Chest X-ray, AP view. Patient: 46 years old, sex M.
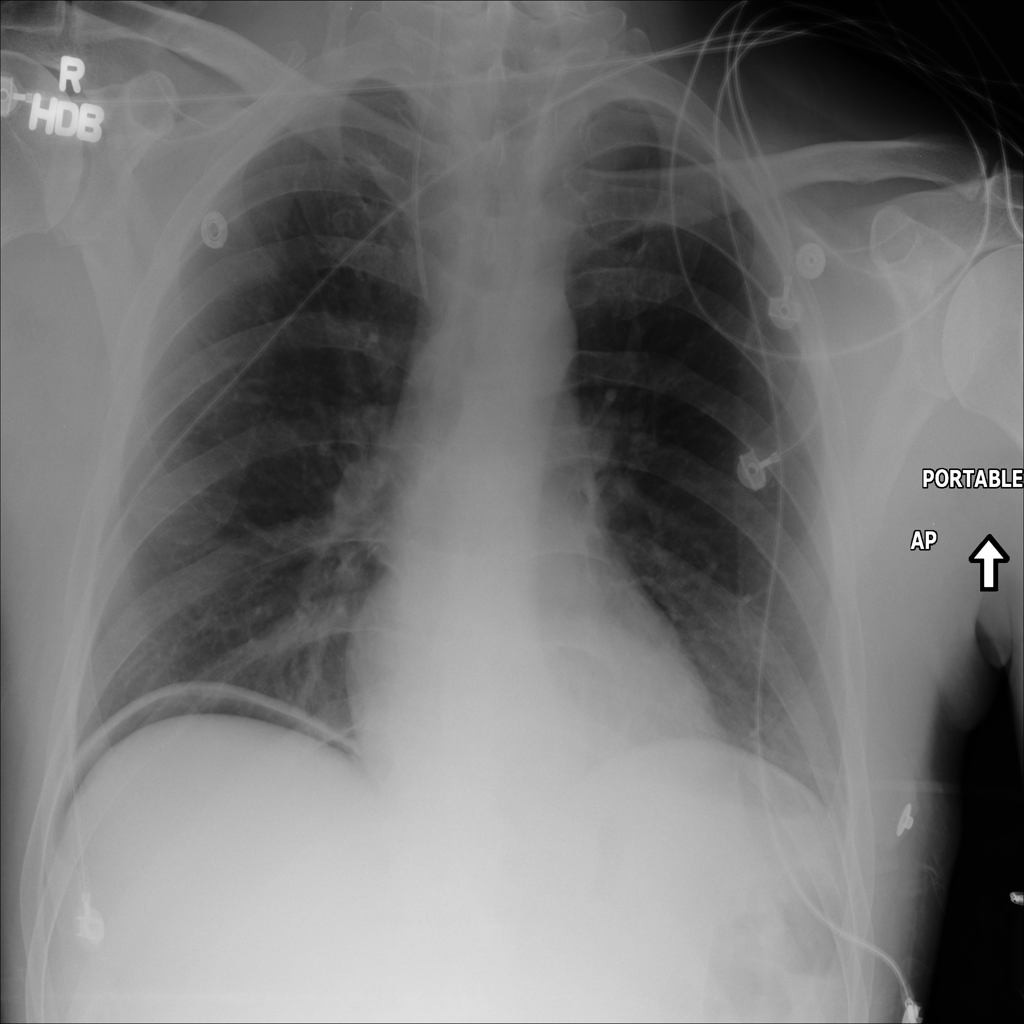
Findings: No Finding